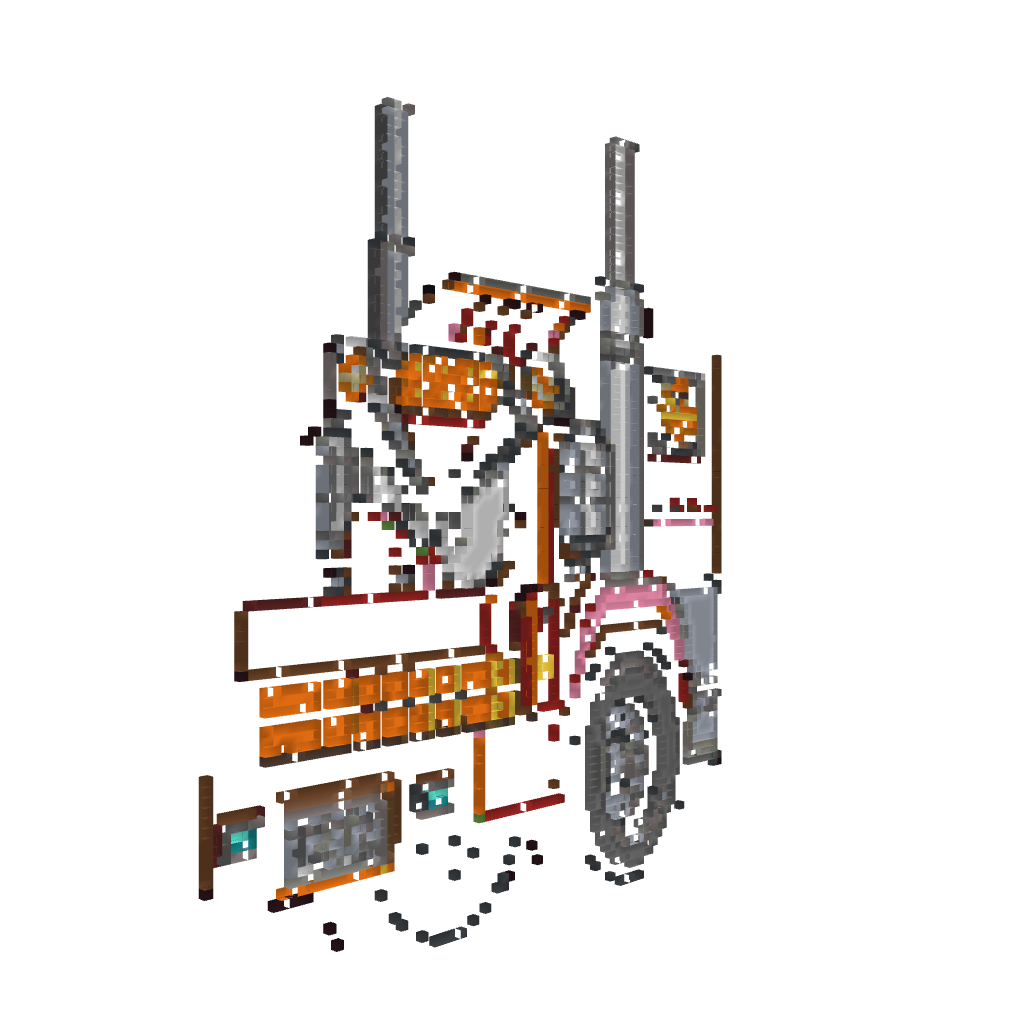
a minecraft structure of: Sisi Truck (ErnieCIII)